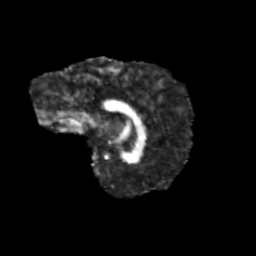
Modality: FA
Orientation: sagittal
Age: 11
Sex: male
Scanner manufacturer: siemens
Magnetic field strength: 3 T
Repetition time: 3.8 s
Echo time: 0.07 s